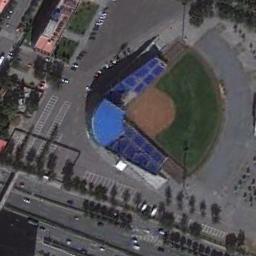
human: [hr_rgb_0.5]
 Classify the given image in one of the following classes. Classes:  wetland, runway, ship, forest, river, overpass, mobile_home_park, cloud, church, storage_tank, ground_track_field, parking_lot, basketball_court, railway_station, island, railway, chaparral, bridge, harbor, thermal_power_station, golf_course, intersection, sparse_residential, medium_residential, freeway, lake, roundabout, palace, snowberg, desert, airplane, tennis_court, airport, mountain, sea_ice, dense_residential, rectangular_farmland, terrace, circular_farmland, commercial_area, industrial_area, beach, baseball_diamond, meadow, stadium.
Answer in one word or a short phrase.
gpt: stadium